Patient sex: M
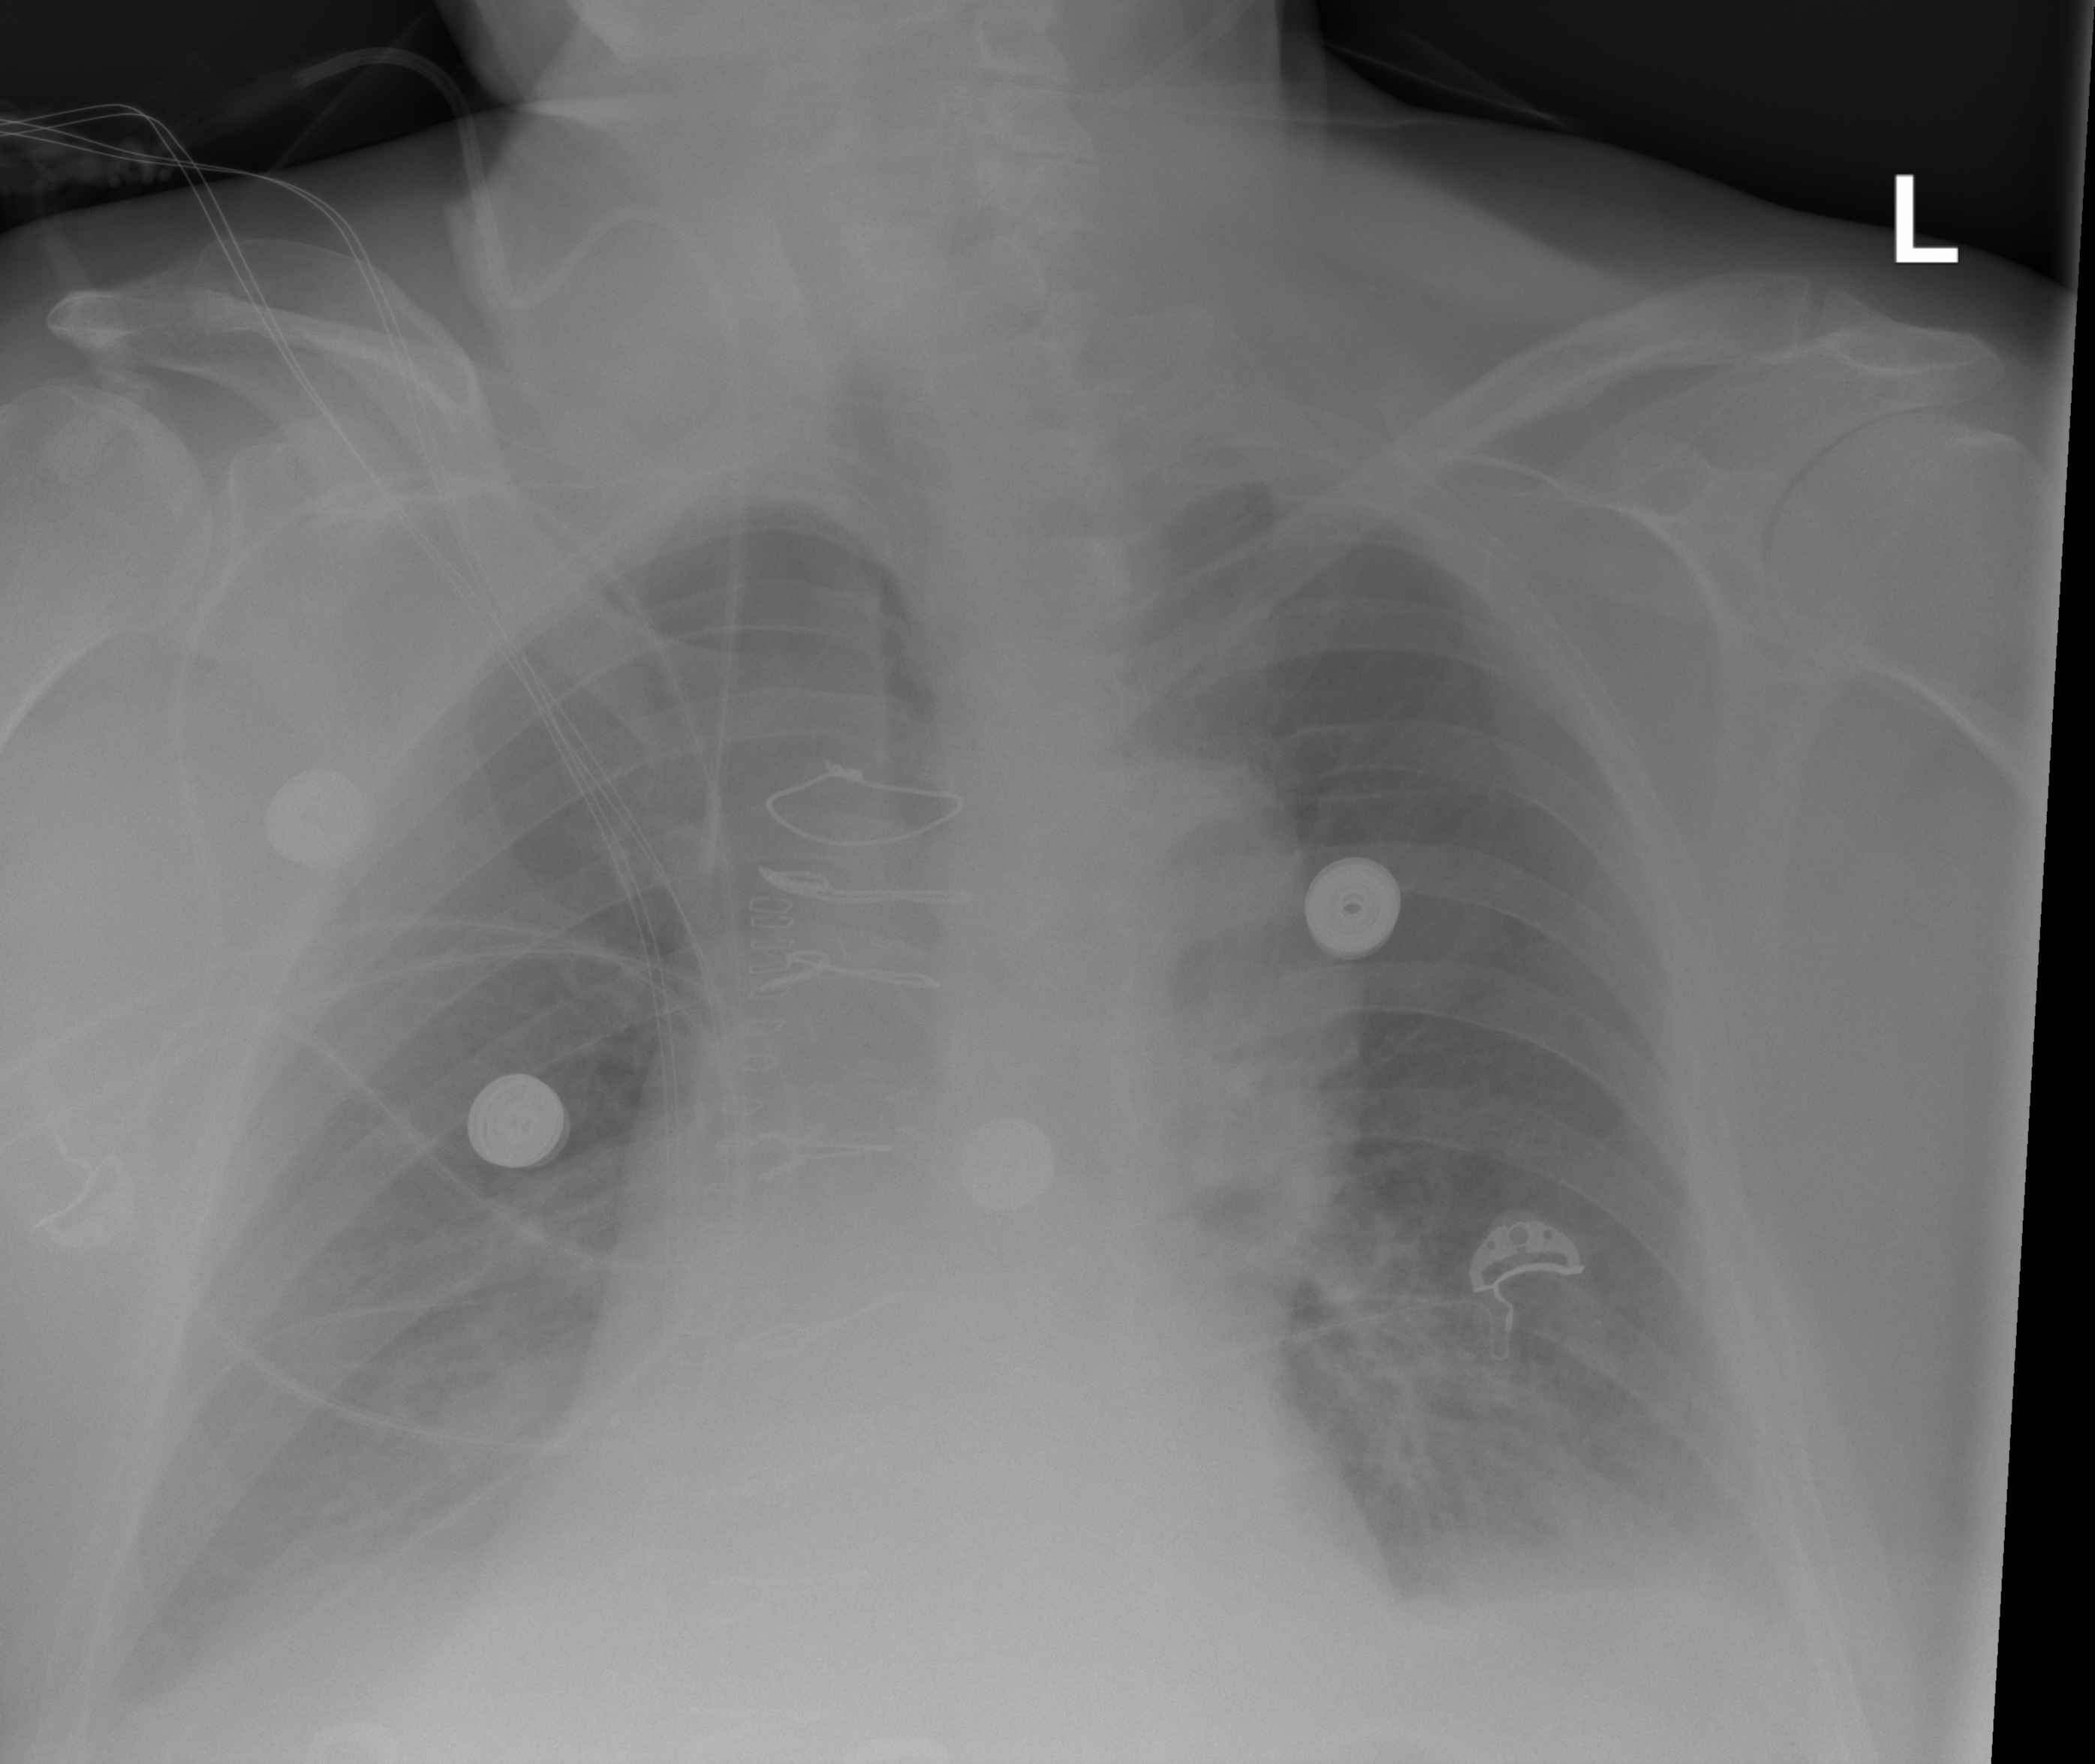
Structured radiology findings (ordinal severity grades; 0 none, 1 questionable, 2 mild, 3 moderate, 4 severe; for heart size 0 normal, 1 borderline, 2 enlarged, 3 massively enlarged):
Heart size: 1
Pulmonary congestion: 0
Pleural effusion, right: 2
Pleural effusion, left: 2
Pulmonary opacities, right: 0
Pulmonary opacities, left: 0
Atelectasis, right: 2
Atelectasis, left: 2